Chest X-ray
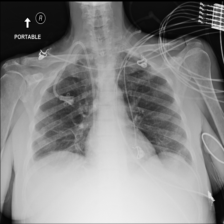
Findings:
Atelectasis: positive
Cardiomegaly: negative
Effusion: positive
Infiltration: negative
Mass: negative
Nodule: negative
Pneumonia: negative
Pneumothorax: negative
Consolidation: negative
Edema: negative
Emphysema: negative
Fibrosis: negative
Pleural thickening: negative
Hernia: negative